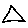
Label: triangle